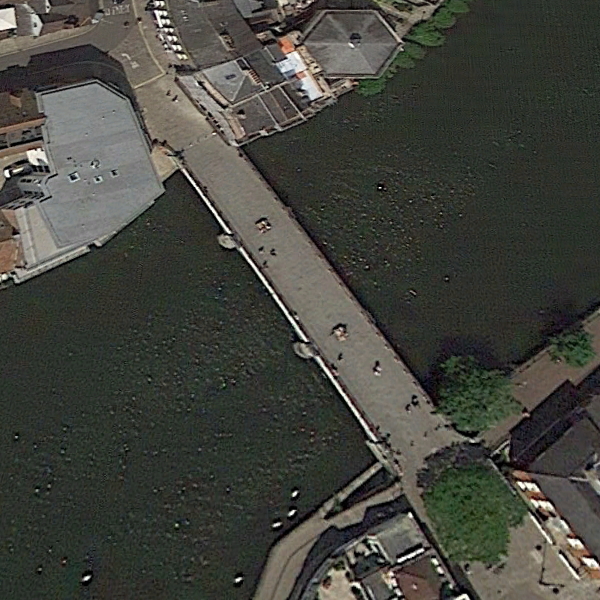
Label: Bridge